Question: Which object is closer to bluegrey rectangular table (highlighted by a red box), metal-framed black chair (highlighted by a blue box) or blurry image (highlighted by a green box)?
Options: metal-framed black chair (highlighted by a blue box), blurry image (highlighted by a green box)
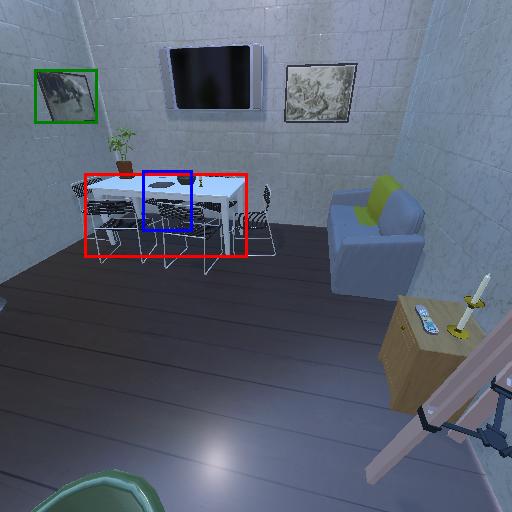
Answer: metal-framed black chair (highlighted by a blue box)